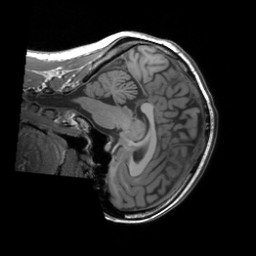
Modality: T1w
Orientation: sagittal
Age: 23
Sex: female
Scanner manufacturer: siemens
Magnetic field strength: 3 T
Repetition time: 1.9 s
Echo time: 0.00252 s